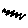
Label: zigzag